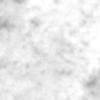
Label: no_change